Question: This is my html
'''
<div id="restaurantInformation">
<ul>
<li>
<label>Logo</label>
<div class="oneInfo">
<div class="fileupload-new thumbnail" >
<img src="../img/logo_test.jpg" alt="Profile Avatar" style="width: 180px; height: 180px;"/>
</div>
</div>
</li>
<li>
<label>username</label>
<div class="oneInfo">
</div>
</li>
</ul>
</div>
'''
This is the css
'''
#restaurantInformation{
position: relative;
background-color: red;
}
#restaurantInformation ul li{
list-style: none;
margin-bottom: 10px;
}
#restaurantInformation ul li label{
width: 20%;
display: block;
float: left;
}
#restaurantInformation ul li .oneInfo{
width: 60%;
float: right;
background-color: #066ECD;
}
'''
I tried to make the on the same line but the result is this:

what am I missing wrong please?
I already try to 'float' 'left' and 'right'
and change the 'display' to 'block' and 'inline-block' but the result is keep as the image.
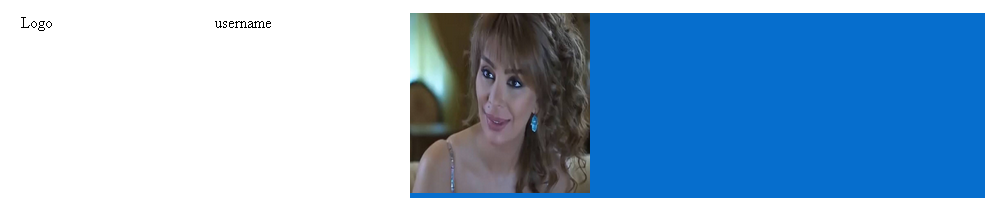
Answer: You are seeing the effects of the floated elements being taken out of the regular content flow.
You can keep you float from interfering with each other by altering your CSS as follows:
'''
#restaurantInformation ul li{
list-style: none;
margin-bottom: 10px;
overflow: auto; /* trigger a new block formatting context */
}
'''
Adding 'overflow: auto' will create a new block formatting context, which means that the floated elements within the 'li' will be bounded by the edges of the 'li' block.
See demo at: <URL>
Alternatively, you can clear the floats as suggested earlier.